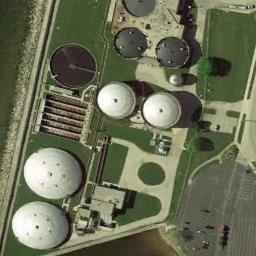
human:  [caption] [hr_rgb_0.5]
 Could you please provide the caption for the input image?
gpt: There are many white and black storage tanks on the grass .

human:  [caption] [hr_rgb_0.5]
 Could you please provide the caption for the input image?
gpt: There are many cars beside the storage tanks .

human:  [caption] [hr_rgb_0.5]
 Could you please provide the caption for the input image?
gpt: Here are four black storage tanks of the same size .

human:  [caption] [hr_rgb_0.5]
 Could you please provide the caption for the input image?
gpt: There are many different-sized storage tanks and many buildings in the factory, And there are large lawns in the factory .

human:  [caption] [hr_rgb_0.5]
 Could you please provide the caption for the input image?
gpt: There are several storage tanks and green lawns .